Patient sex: M
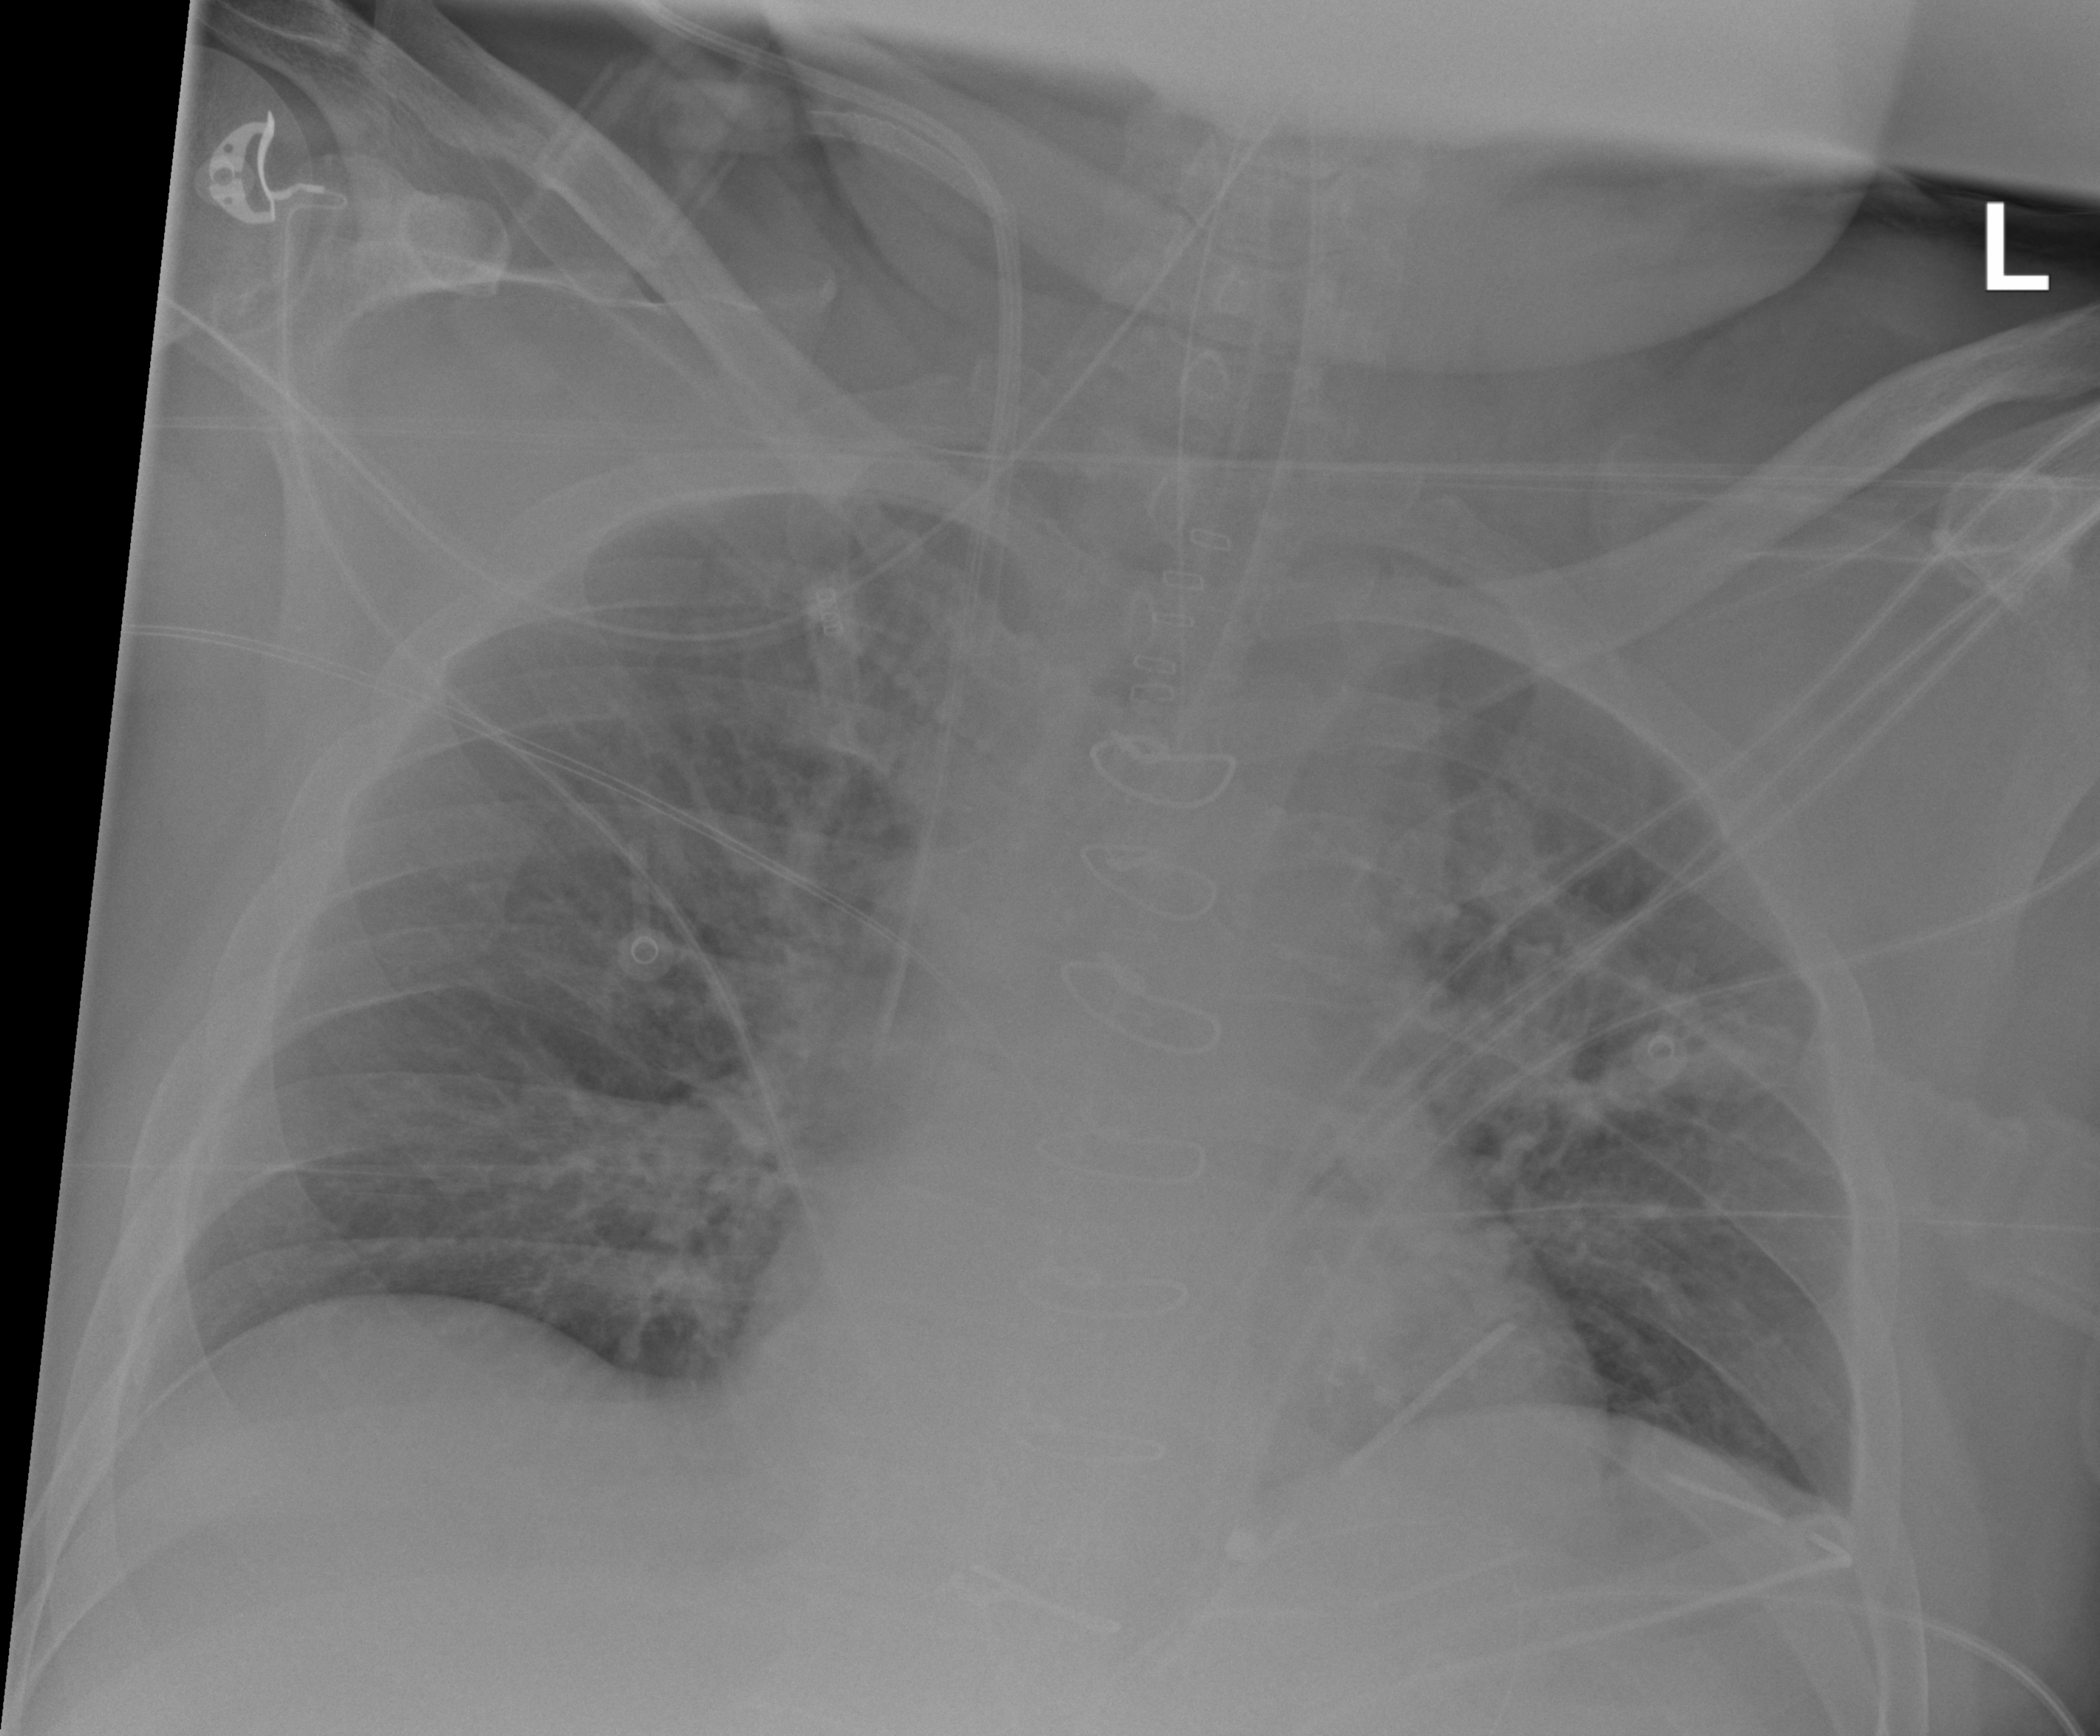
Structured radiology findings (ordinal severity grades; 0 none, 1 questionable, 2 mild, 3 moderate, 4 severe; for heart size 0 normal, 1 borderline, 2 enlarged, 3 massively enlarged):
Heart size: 2
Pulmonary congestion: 2
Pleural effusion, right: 0
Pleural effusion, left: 0
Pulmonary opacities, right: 0
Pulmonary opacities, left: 0
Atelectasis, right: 2
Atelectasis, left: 2